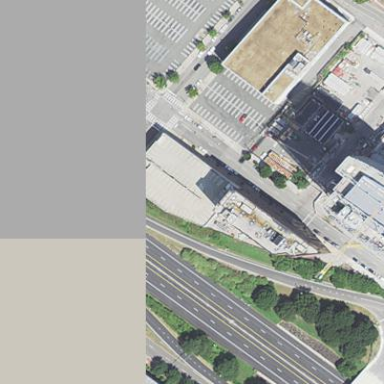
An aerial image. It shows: Parking area with surface.